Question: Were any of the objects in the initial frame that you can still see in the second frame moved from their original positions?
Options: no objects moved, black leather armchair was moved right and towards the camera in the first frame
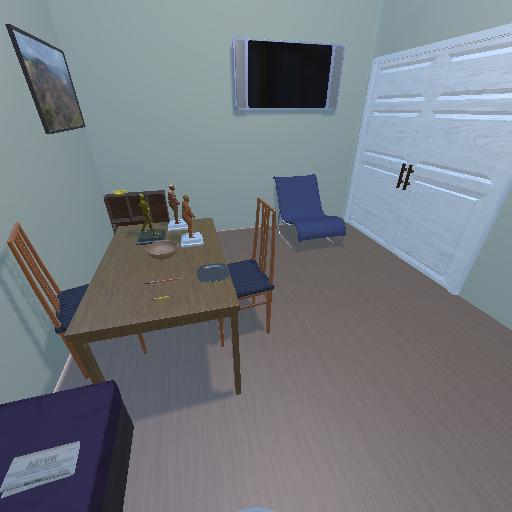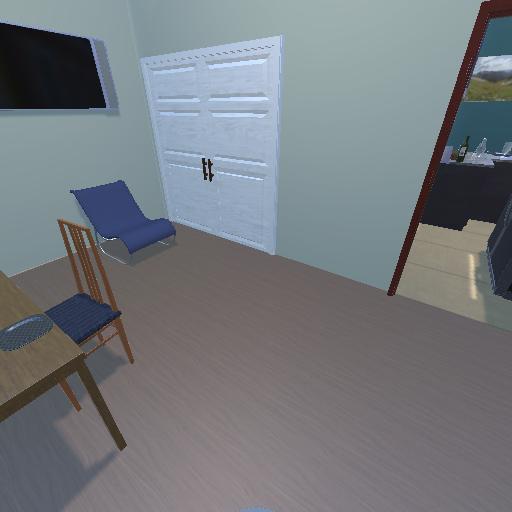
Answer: no objects moved